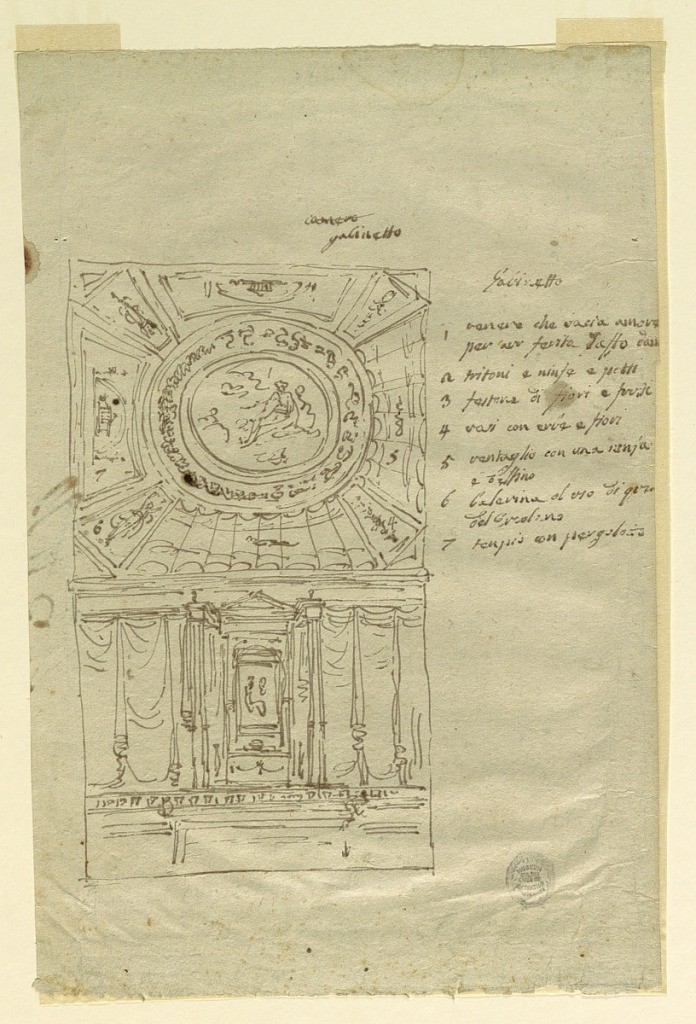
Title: Project for a Hall
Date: ca. 1800
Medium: Charcoal on paper
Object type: Drawing
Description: At top, design for a ceiling with panels radiating out from a central oval. Below, a n elevation with an aedicule flanked by drapery. Description at right.